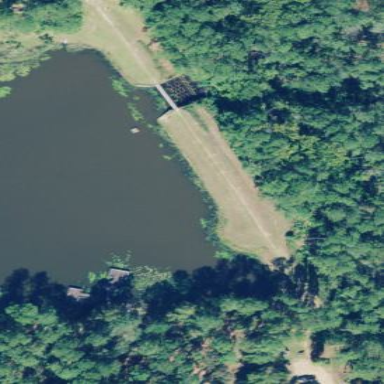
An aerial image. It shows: Dam across waterway.